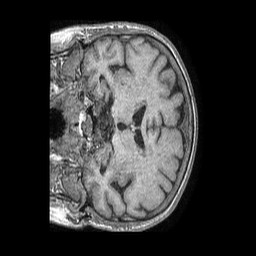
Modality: T1w
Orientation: coronal
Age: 79
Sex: male
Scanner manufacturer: philips
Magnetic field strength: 1.5 T
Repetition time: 0.007732 s
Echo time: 0.00357 s